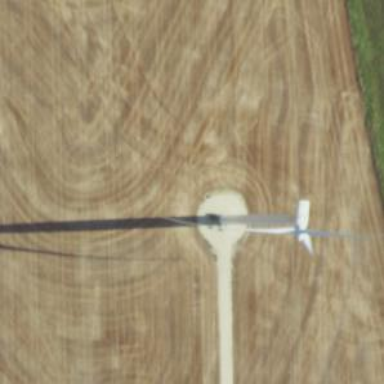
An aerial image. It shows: Wind generator using wind turbines of horizontal axis.